Interaction volume radius: 10 \u00c5
Interaction volume height: 20 \u00c5
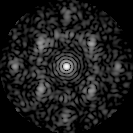
Disorder parameter: 0.6217